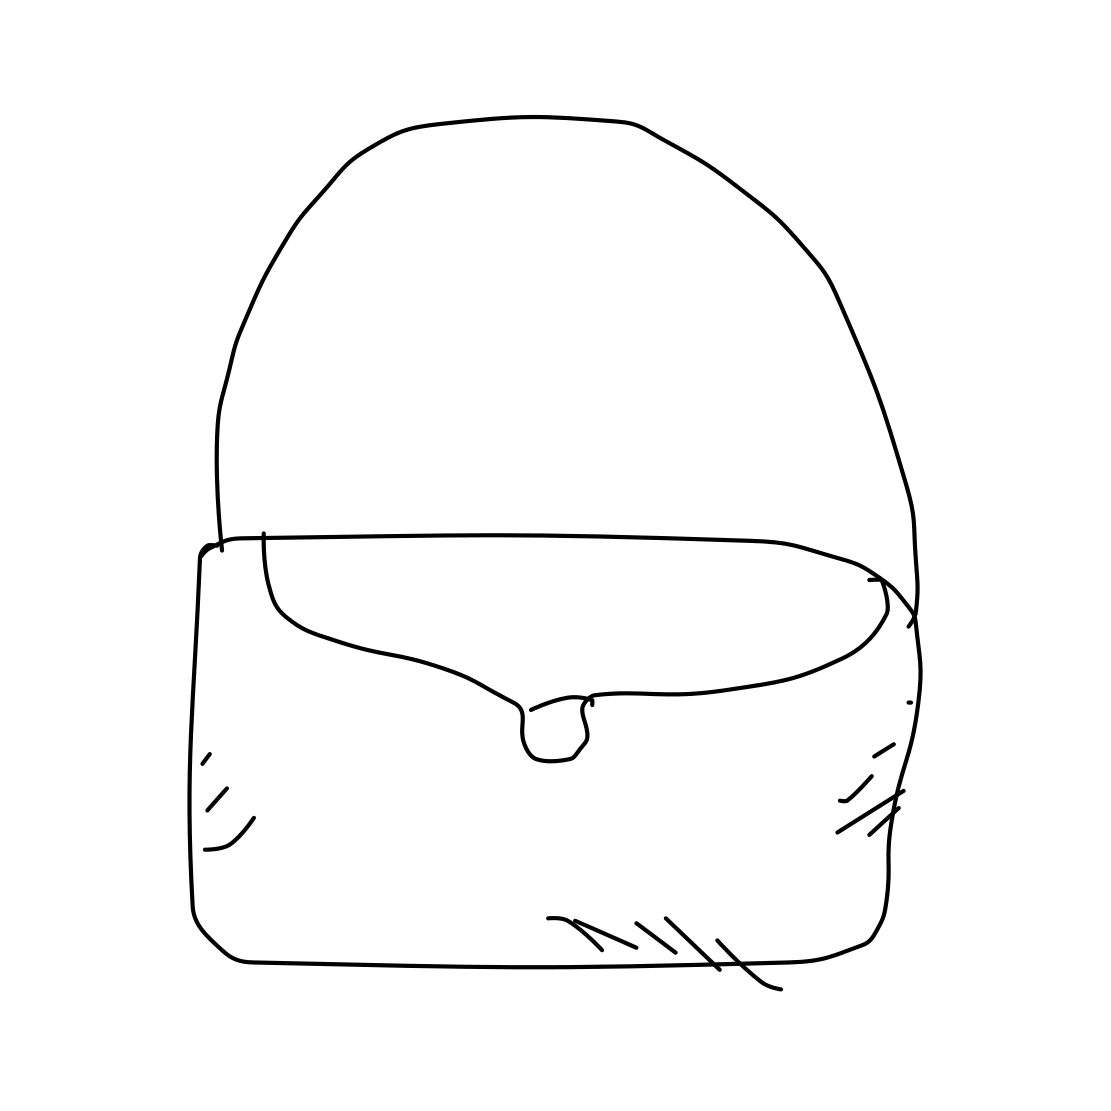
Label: purse